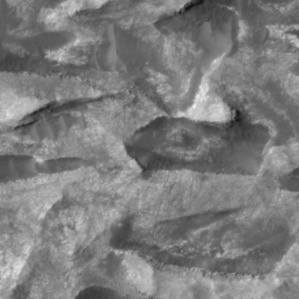
Label: non_frost